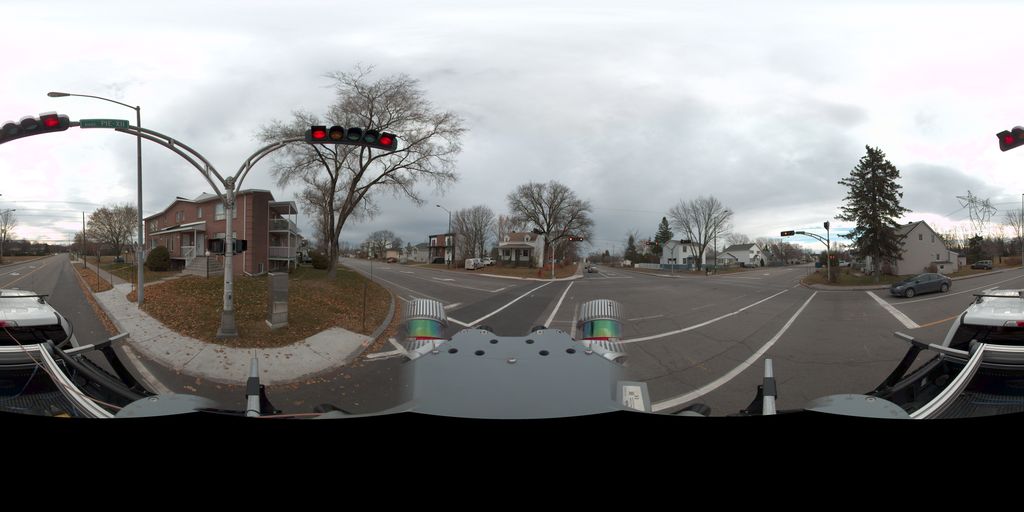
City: quebec_city